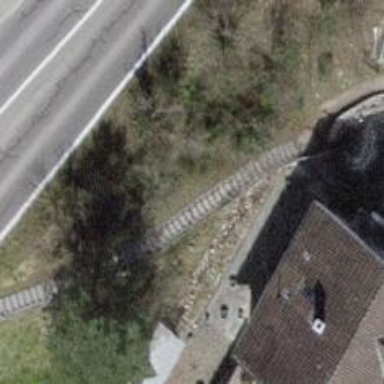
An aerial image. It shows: Set of steps on the road.